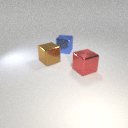
large brown metal cube to the left of large blue metal cube